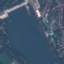
Land use / land cover class: River